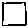
Label: square